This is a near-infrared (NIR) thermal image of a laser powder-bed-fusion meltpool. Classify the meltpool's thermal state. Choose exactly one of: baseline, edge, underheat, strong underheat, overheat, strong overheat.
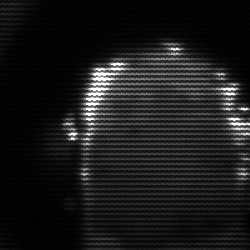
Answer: baseline